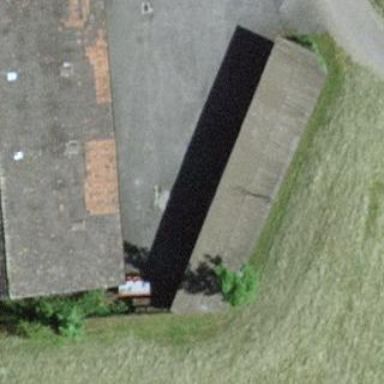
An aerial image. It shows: View of roof of building.